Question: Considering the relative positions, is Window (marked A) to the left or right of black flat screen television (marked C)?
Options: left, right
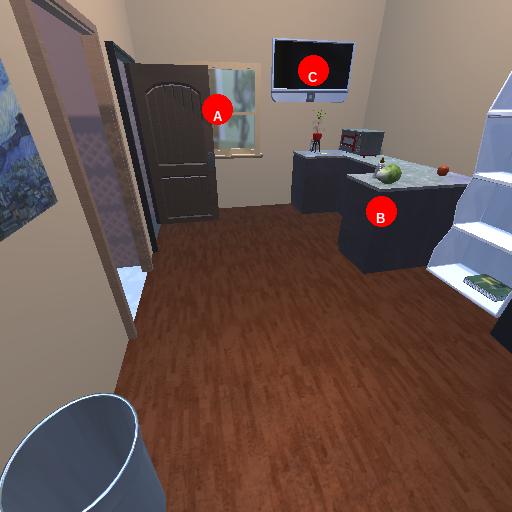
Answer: left